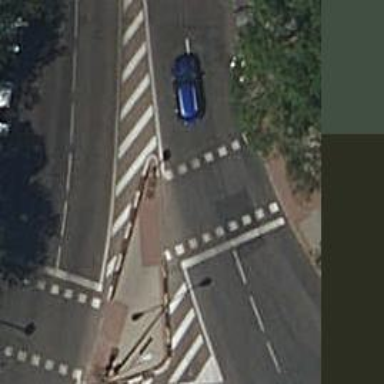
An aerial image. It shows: Crossing with traffic signals.